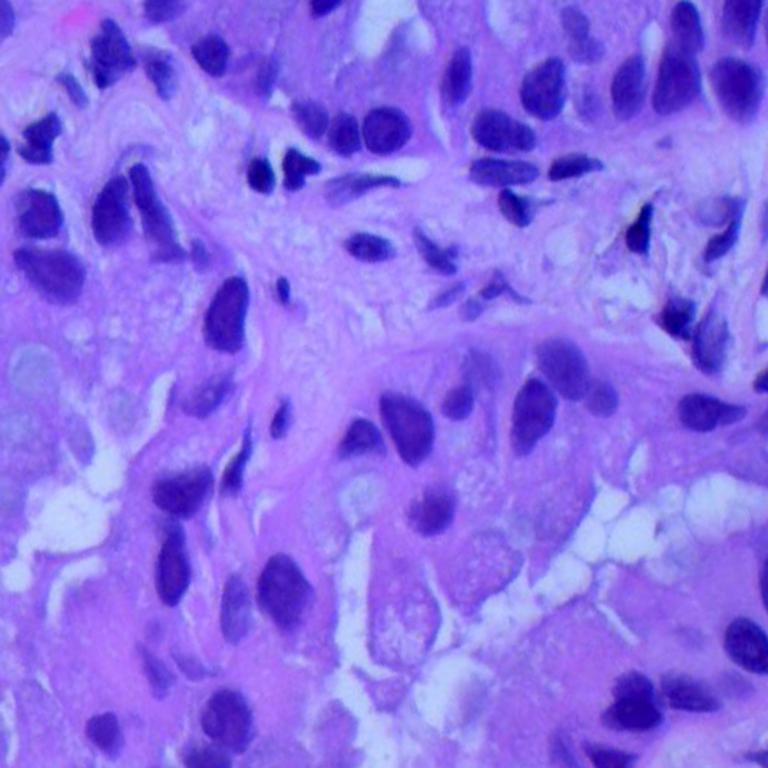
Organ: lung
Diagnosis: adenocarcinomas